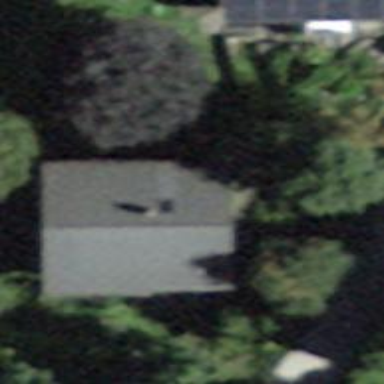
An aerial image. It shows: Building with ridged roof.